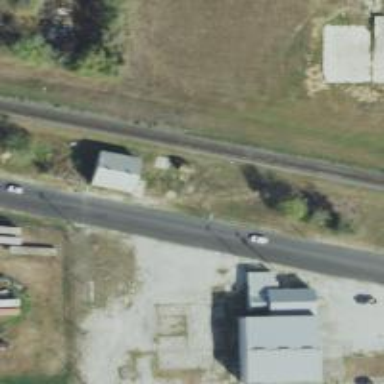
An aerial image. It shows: Abandoned railway siding.